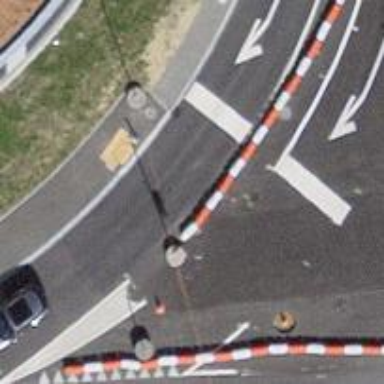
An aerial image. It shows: Road crossing with traffic signals.